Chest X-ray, PA view. Patient: 49 years old, sex M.
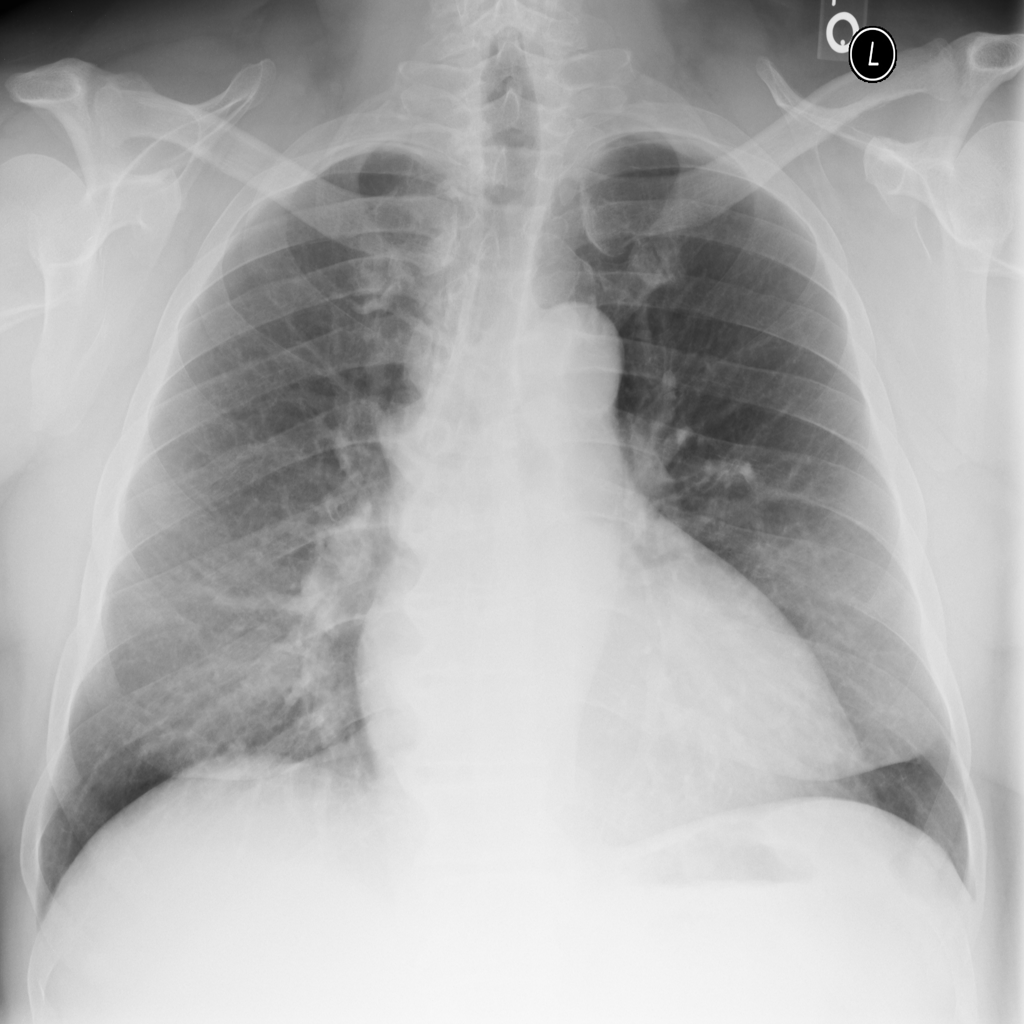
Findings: Cardiomegaly